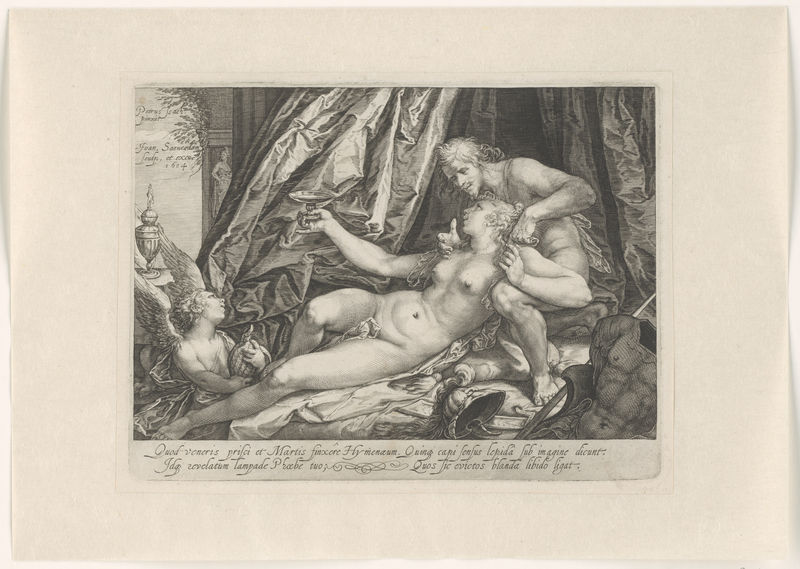
Titel: Mars, Venus en Amor
Künstler: Jan Saenredam
Standort: Amsterdam
Institution: Rijksmuseum
Schlagwörter: akt, flügel, gemälde, haut, körper, mann, nackt, brust, fenster, frau, glas, raum, zeichnung, alt, bart, barock, schale, vorhang, figur, kelch, stoff, paar, locken, renaissance, engel, krug, schrift, liebe, grafik, wein, inschrift, bett, drapierung, gefäß, buch, druck, radierung, stich, helm, mythologie, rüstung, liebespaar, postkarte, kupferstich, putti, anfassen, albrecht dürer, naackt, tampade, phoebe